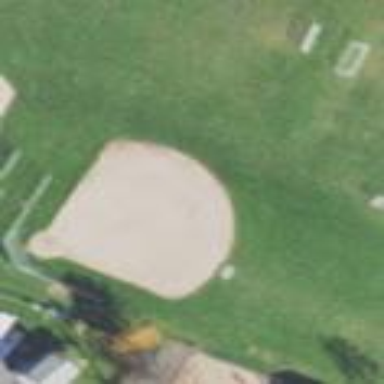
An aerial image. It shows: Softball pitch for baseball enthusiasts.